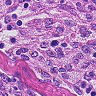
Metastatic tissue present: no